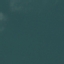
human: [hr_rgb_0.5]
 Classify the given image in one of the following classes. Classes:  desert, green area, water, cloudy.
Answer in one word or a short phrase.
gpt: water